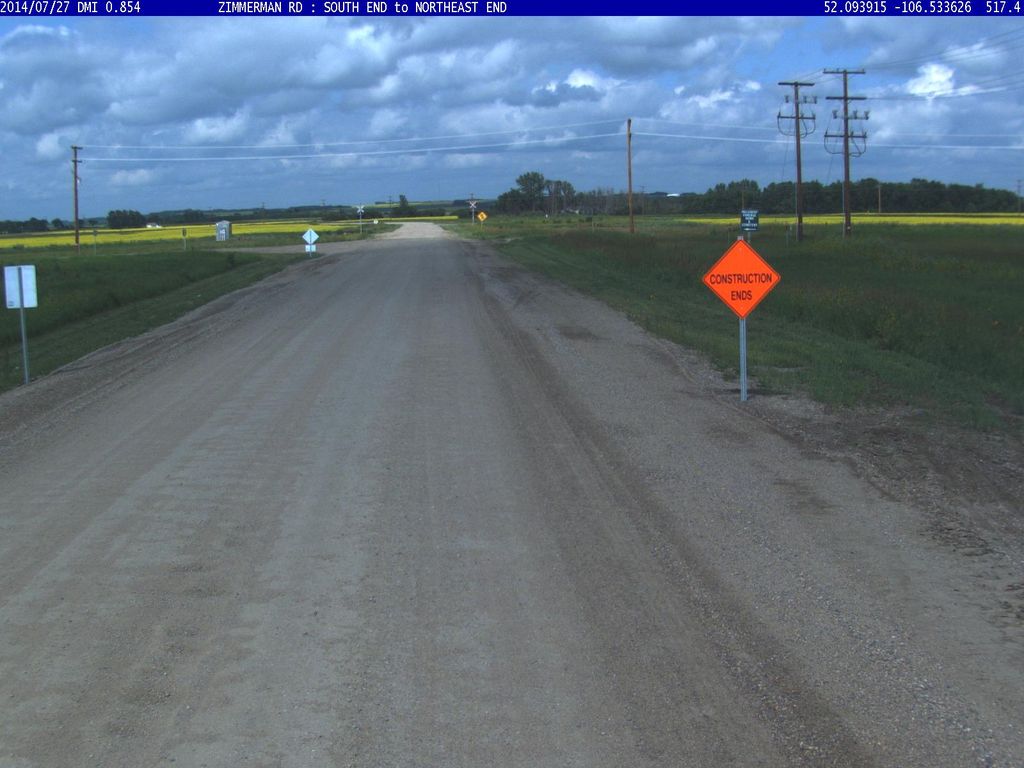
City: saskatoon